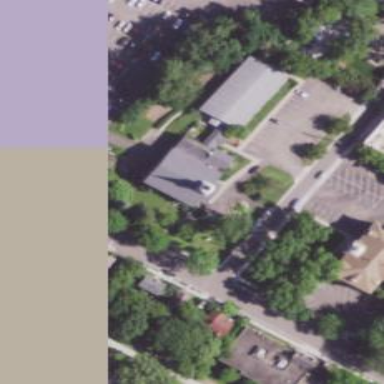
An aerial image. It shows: Building serving as place of worship.